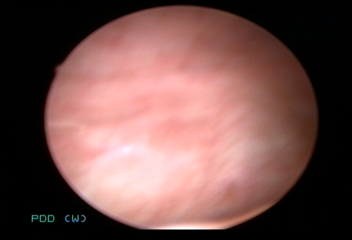
Modality: WLC
Class: Normal mucosa
Bladder cancer association: No